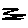
Label: zigzag